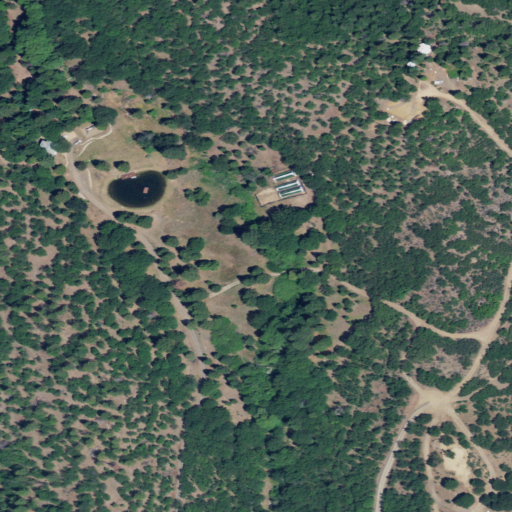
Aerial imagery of plain(s) in Oregon named Virgin Flat containing shrub, evergreen forest, mixed forest, deciduous forest, and open development